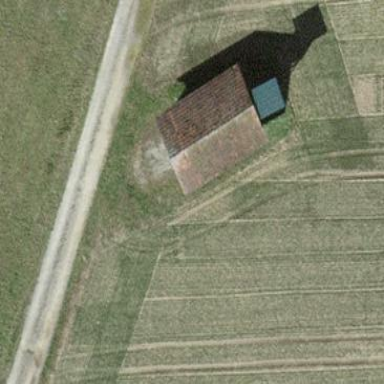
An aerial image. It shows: Shed building.